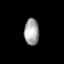
Tissue: lung
Cell type: Others
Senescence score: 0.1497
Nuclear area (px): 379
Mean DAPI intensity: 164.831